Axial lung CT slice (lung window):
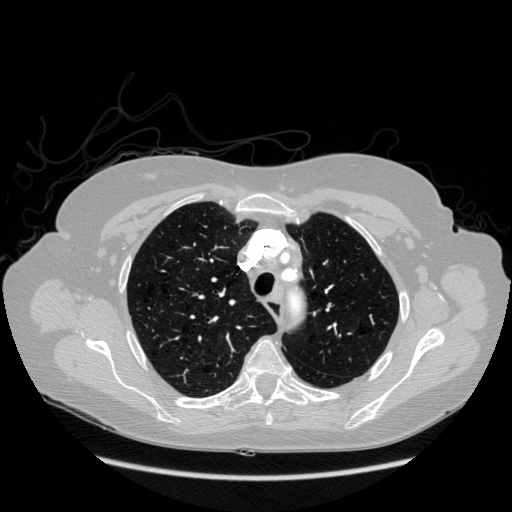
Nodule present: no